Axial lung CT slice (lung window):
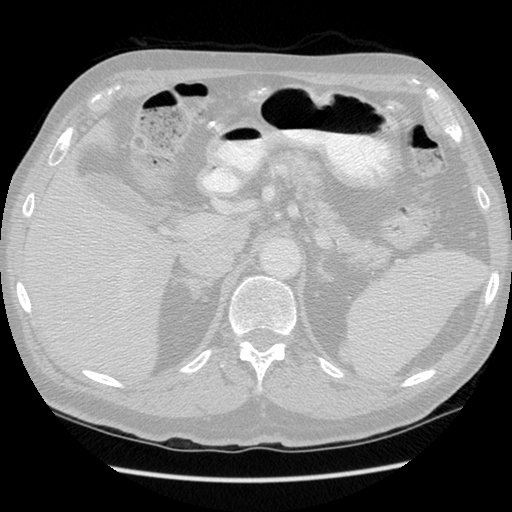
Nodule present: no